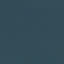
Land use / land cover: SeaLake